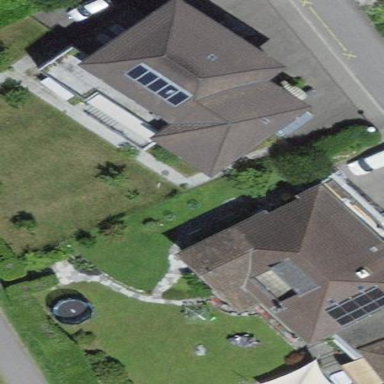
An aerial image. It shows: Hipped roof on residential building.